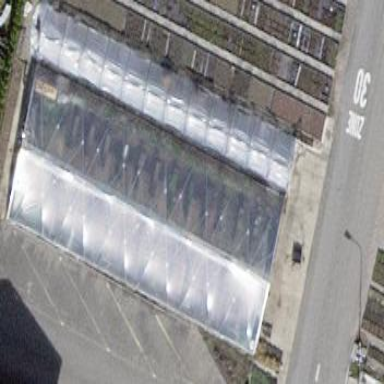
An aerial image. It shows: Greenhouse.